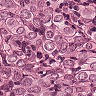
Metastatic tissue present: yes